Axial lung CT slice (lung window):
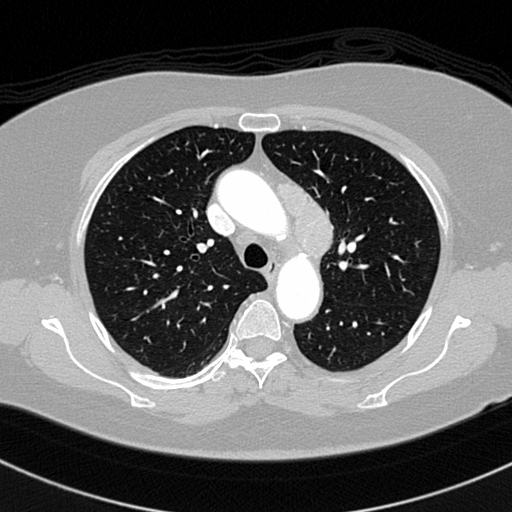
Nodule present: no